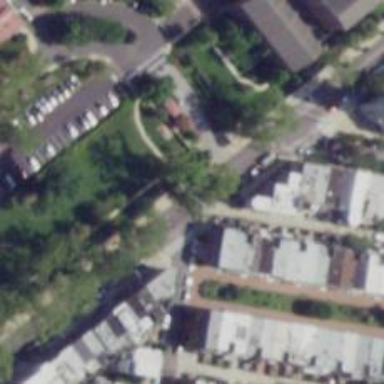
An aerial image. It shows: Alley classified as service road.